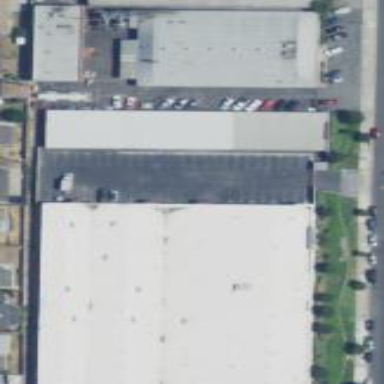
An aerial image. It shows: Warehouse building used for storing goods.